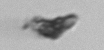
Label: detritus_transparent